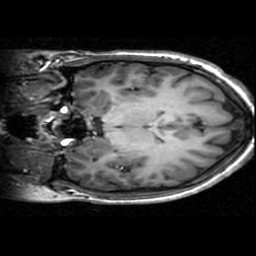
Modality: T1w
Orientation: coronal
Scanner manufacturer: ge
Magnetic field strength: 3 T
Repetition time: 0.00904 s
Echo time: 0.00184 s